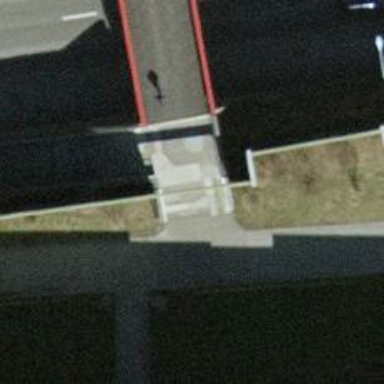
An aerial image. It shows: Entrance with barrier.